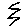
Label: zigzag